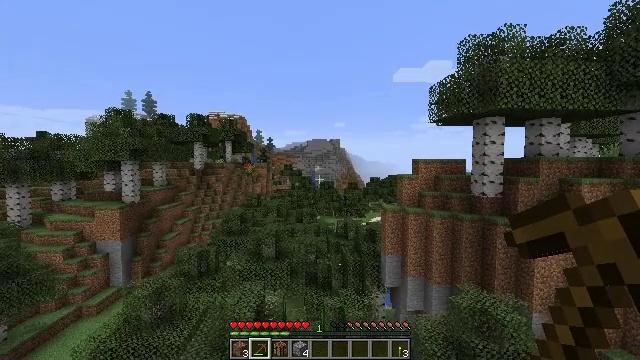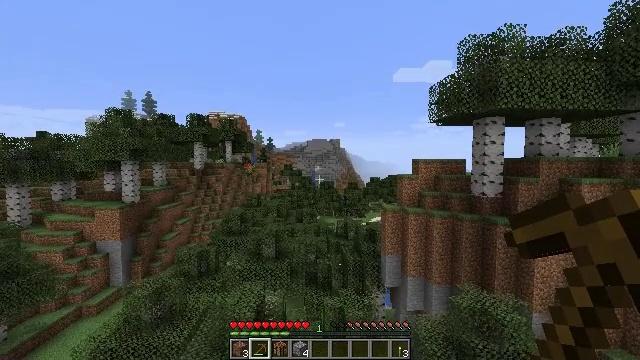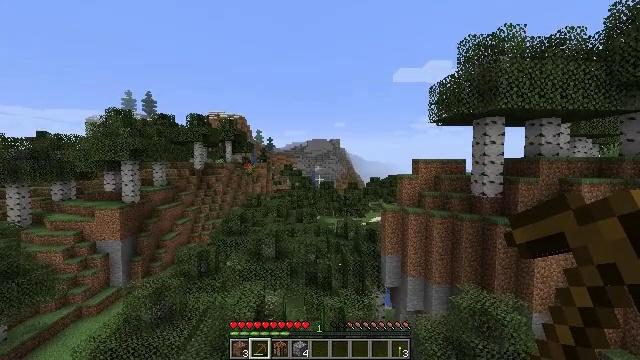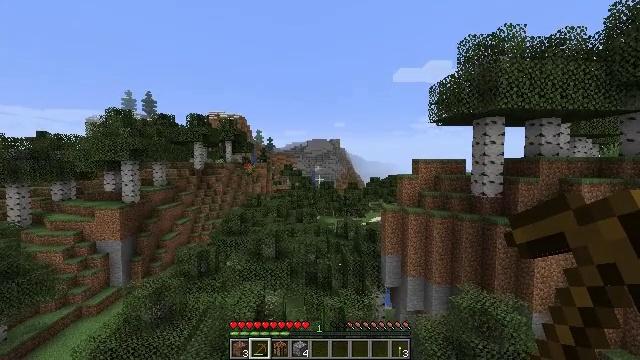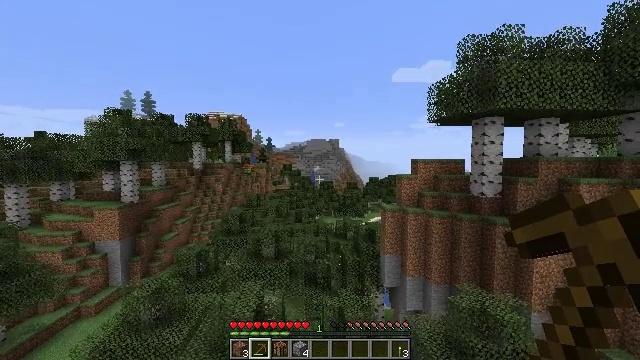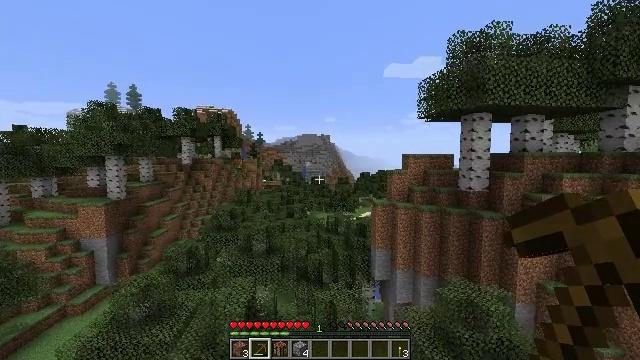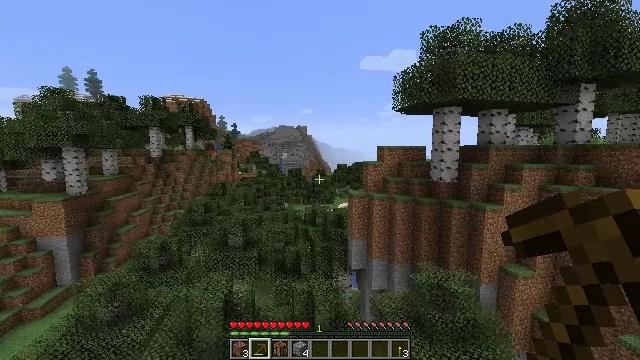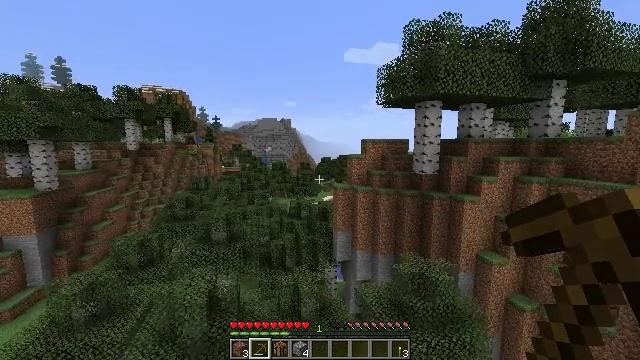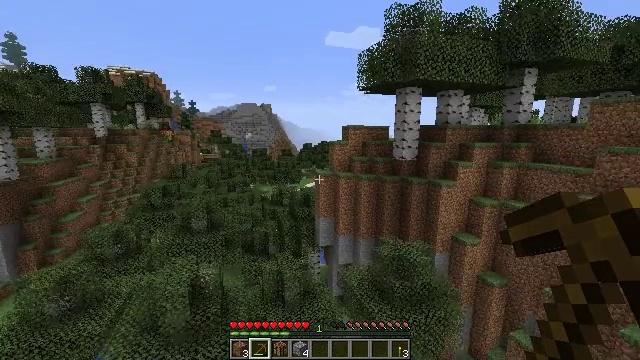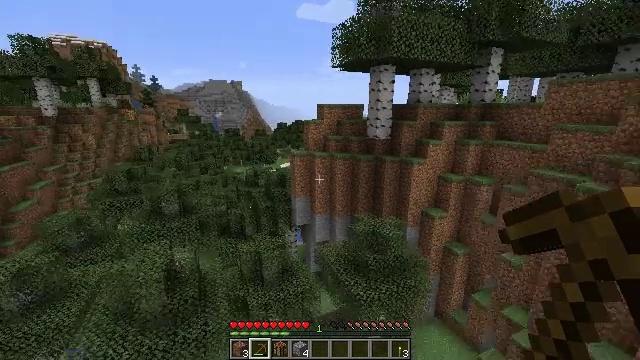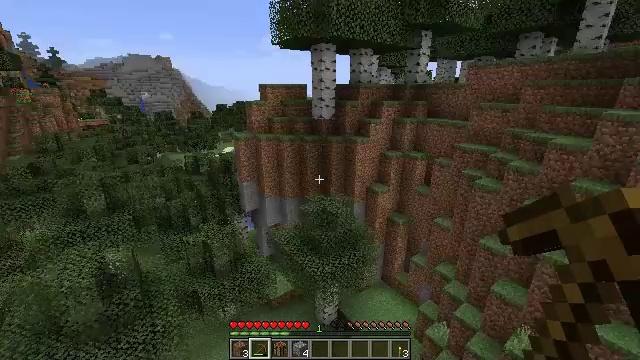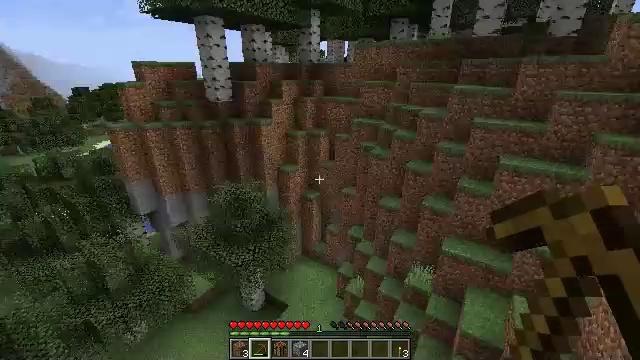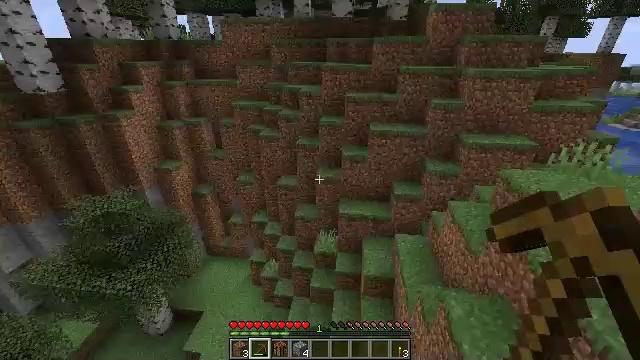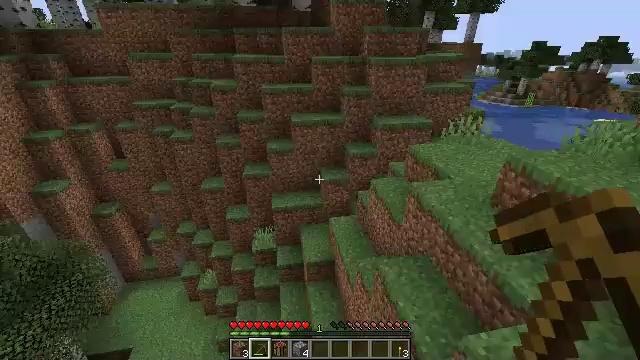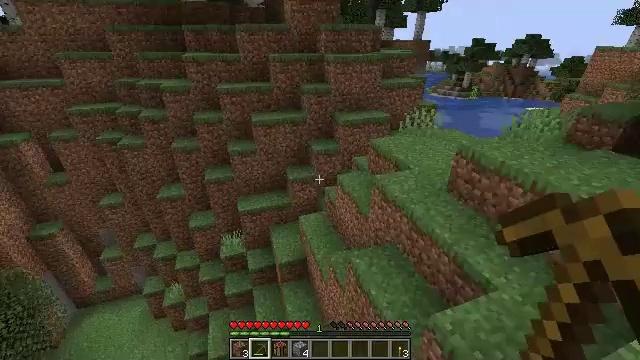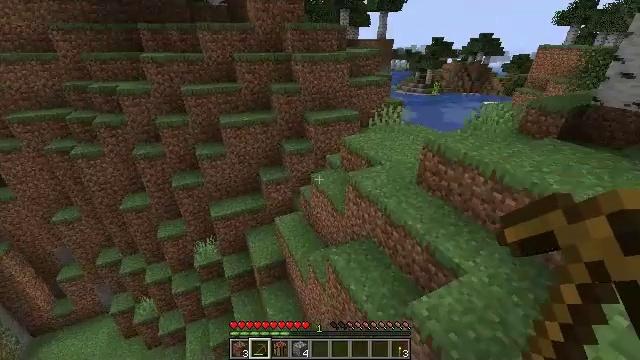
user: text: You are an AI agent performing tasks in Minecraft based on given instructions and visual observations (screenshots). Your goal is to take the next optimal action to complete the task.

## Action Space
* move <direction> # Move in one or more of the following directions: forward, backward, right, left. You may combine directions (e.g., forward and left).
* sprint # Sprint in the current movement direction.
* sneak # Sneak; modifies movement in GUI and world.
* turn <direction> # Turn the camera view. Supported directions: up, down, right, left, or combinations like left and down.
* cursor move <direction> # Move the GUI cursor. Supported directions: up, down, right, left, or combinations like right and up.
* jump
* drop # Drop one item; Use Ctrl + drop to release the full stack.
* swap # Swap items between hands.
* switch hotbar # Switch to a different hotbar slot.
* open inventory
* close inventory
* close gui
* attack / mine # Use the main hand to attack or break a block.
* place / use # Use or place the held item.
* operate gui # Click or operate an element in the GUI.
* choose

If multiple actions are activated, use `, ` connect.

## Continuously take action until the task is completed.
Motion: motion action
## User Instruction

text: Harvest birch leaves for decorations.
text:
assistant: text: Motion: no_op
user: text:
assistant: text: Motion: no_op
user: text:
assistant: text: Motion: no_op
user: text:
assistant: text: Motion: no_op
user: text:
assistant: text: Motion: turn right and down
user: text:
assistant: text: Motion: turn right and down
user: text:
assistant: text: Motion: turn right and down
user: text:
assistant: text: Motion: turn right and down
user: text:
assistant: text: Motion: turn right and down
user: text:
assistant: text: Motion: turn right and down
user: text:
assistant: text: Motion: turn right and down
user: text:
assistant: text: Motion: turn right and down
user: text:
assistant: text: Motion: turn right and down
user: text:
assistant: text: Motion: turn right
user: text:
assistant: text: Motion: turn right
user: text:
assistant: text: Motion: no_op
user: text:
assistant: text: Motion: no_op
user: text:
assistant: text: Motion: no_op
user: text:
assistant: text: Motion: move right
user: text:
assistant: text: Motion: move right
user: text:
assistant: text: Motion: move right
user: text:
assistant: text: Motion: move forward and move right
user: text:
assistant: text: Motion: move forward and move right
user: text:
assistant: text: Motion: move forward and move right
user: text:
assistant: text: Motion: move forward and move right
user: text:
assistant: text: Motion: move forward and move right
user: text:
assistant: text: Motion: move forward and move right
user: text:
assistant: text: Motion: move forward and move right
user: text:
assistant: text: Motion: move forward and move right
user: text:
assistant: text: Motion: move forward and move right, sprint